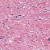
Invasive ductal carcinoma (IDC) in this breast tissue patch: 0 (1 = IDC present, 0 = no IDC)